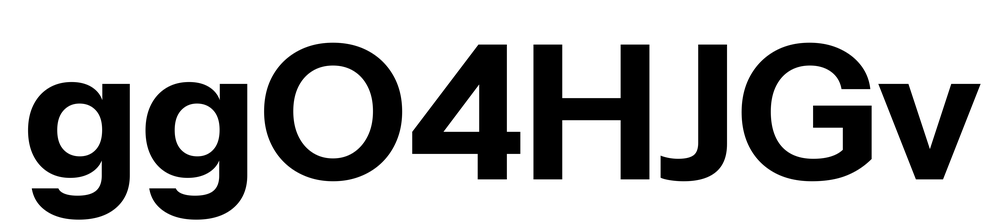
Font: InstrumentSans_Bold